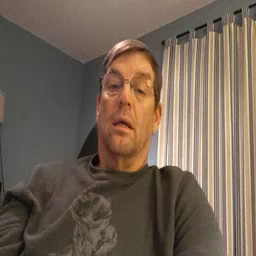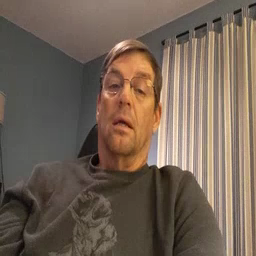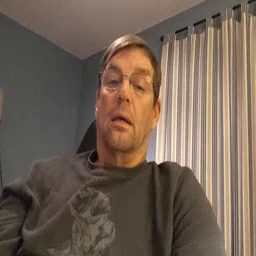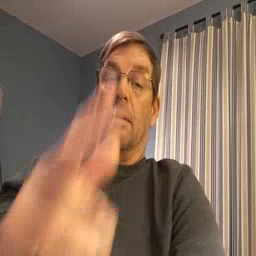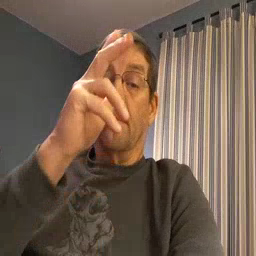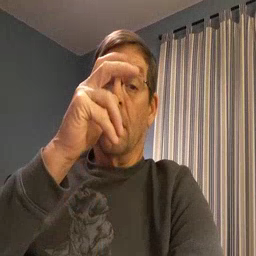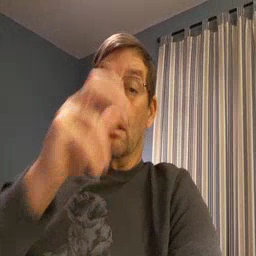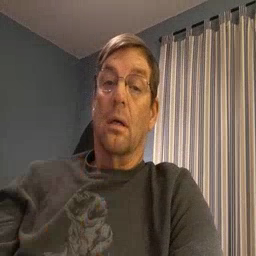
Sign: bug